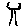
Label: tree